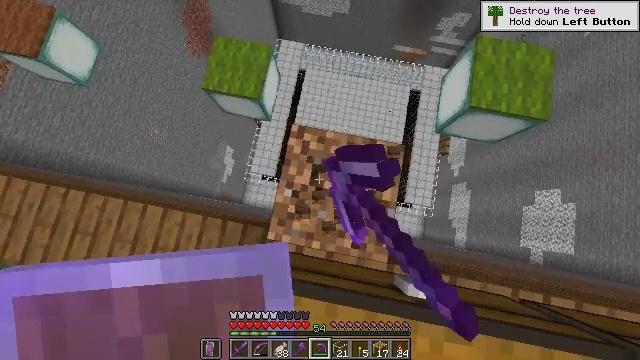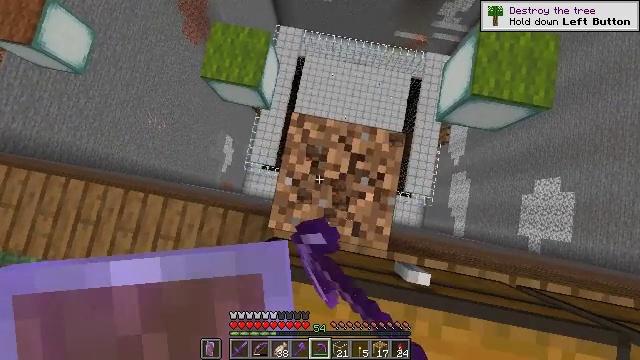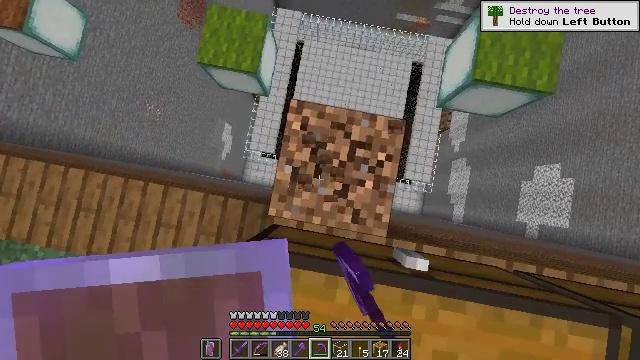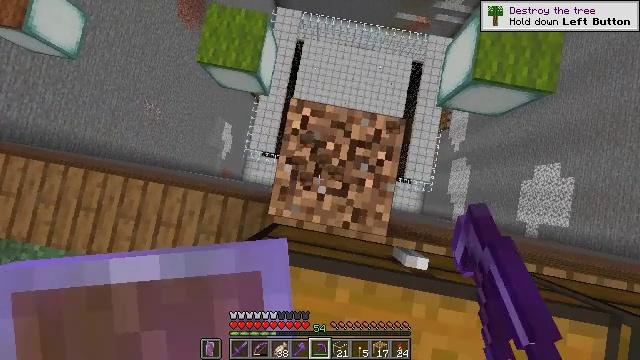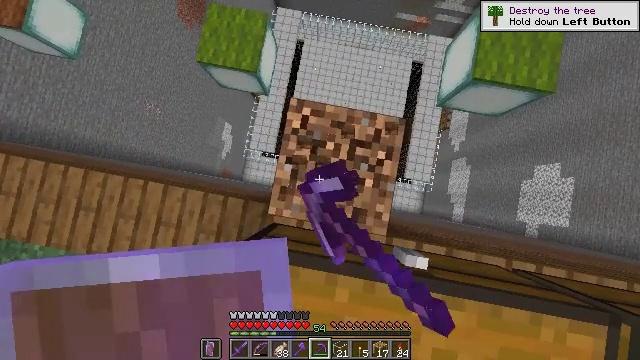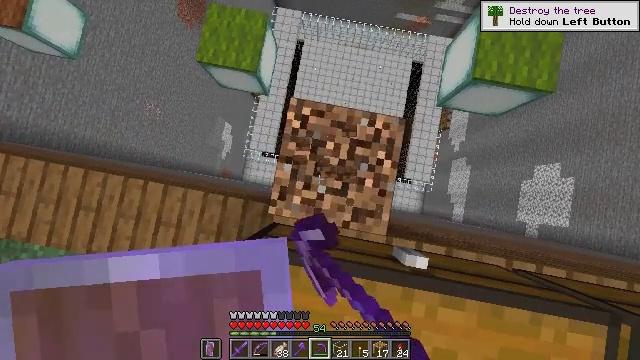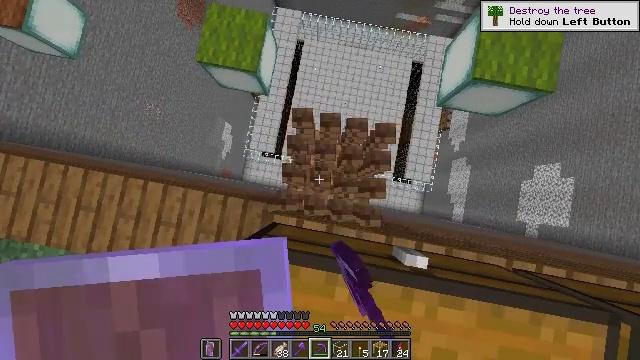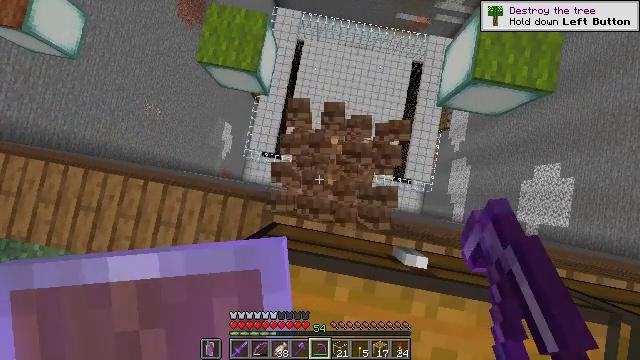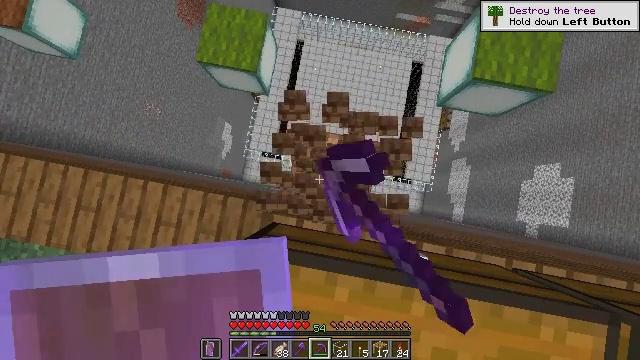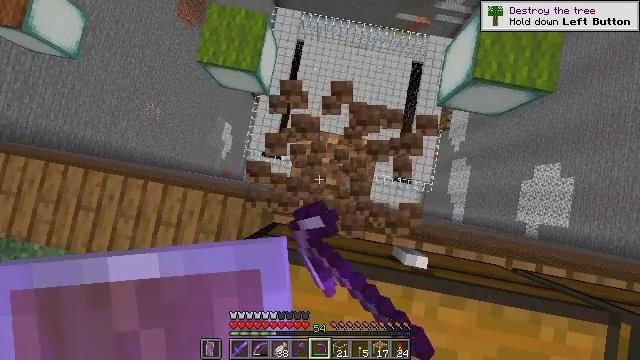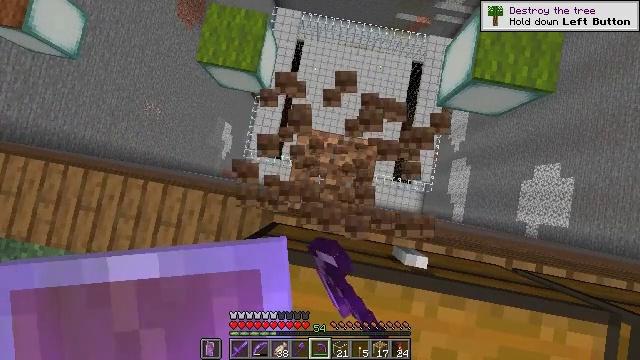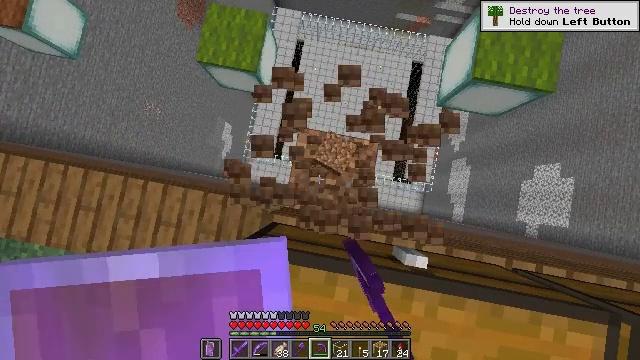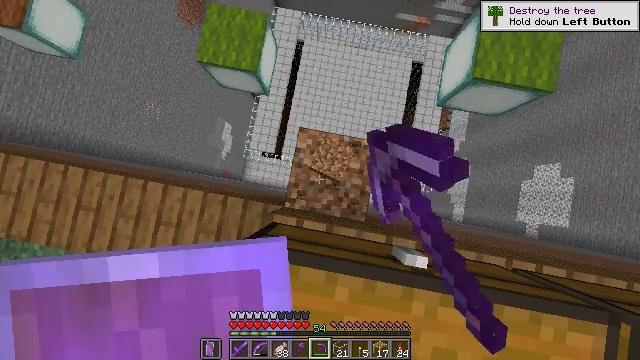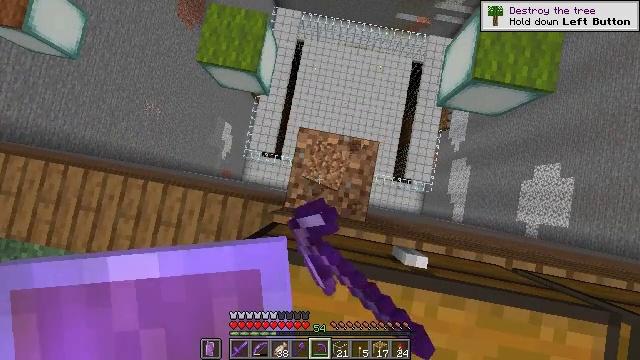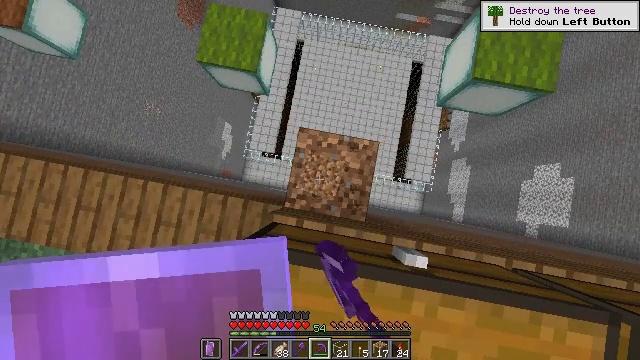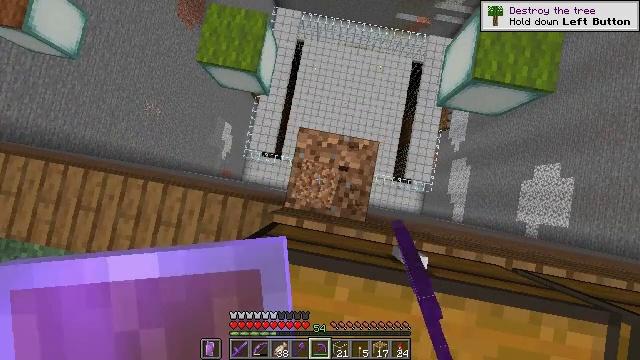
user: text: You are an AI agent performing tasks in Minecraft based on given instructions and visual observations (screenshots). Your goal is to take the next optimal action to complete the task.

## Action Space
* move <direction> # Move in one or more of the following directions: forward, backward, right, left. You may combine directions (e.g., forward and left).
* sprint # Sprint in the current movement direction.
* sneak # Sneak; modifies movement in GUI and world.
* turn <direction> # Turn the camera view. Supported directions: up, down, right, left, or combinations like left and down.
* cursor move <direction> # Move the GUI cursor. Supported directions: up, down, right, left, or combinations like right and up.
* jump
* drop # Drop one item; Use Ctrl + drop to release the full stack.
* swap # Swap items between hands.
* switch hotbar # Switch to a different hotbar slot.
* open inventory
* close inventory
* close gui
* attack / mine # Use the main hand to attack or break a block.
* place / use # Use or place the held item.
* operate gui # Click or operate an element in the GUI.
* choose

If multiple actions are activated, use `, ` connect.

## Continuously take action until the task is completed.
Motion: motion action
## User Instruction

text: Attack the ground to gather dirt.
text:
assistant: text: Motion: sneak, turn down, attack / mine
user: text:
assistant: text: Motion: sneak, turn down, attack / mine
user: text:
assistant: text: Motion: sneak, attack / mine
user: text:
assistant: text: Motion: sneak, attack / mine
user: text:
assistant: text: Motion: sneak, attack / mine
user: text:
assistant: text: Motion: sneak, attack / mine
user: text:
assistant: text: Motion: sneak, attack / mine
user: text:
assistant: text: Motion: sneak, attack / mine
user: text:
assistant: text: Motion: sneak, attack / mine
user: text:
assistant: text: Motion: sneak, attack / mine
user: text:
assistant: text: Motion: sneak, attack / mine
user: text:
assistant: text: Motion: sneak, attack / mine
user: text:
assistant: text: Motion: sneak, attack / mine
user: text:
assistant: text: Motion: sneak, attack / mine
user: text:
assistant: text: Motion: sneak, attack / mine
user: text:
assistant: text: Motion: sneak, attack / mine
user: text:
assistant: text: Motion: sneak, attack / mine
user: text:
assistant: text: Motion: sneak, attack / mine
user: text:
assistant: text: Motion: sneak, attack / mine
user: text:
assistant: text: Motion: sneak, attack / mine
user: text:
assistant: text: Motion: sneak, attack / mine
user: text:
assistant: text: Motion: sneak, attack / mine
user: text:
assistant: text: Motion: sneak, attack / mine
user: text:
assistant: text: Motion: sneak, attack / mine
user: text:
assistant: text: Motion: sneak, attack / mine
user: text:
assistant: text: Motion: sneak, attack / mine
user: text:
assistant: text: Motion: sneak, attack / mine
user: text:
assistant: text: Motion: sneak, attack / mine
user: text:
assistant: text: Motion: sneak, attack / mine
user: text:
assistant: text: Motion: sneak, attack / mine